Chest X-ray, PA view. Patient: 46 years old, sex F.
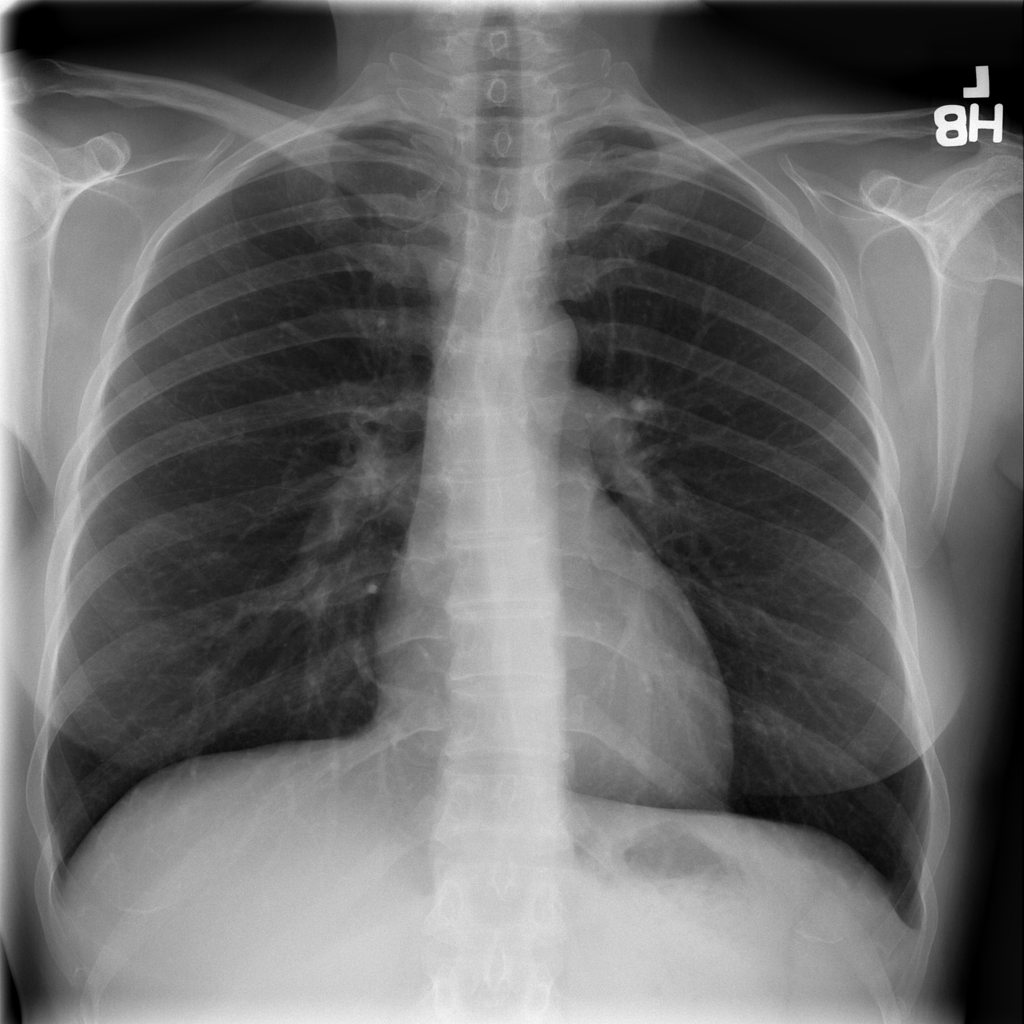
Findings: No Finding